Current action and preconditions to check: trajectory_clear

Your task: For each precondition in the list above, predict whether it will hold at this action.

Consider the current scene as observed from the mobile robot's camera, and analyze the predicted future states of all dynamic agents (e.g., people, animals, vehicles, or any moving entities) within the NEXT SECOND.

IMPORTANT: Only answer "very likely" if you are absolutely certain—based on strong, clear evidence—that a dynamic agent will violate the precondition in the predicted future state. Do NOT answer "very likely" for unlikely, ambiguous, or low-probability risks.

Ask yourself for each precondition: Is there a high probability, with clear and convincing evidence, that the predicted future states of any dynamic agent will interfere with the predicted future state of the currently executing action within the NEXT SECOND, causing that precondition to fail?

Assess the risk level based on these predictions. Use "likely" or "very likely" if motions create a clear risk of interference.

Use "neutral" or "improbable" if agents are nearby but their predicted paths are clearly diverging or non-conflicting.

Failure Risk Categories: "very improbable", "improbable", "neutral", "likely", "very likely"

Answer Format: Output ONLY the probability_of_failure value from these categories: "very improbable", "improbable", "neutral", "likely", "very likely"

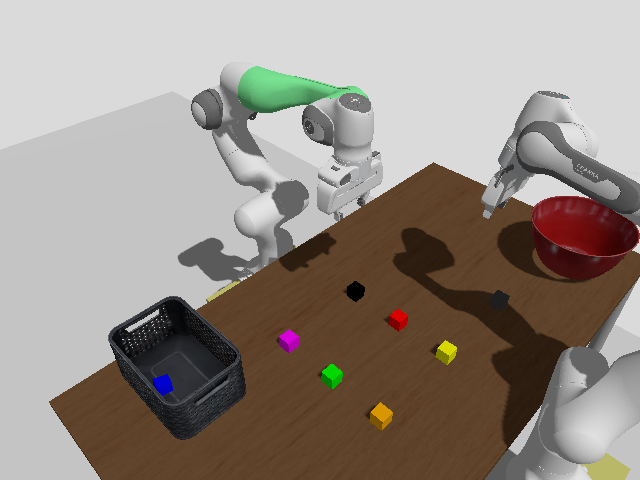

Answer: very improbable